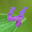
Label: 4